Question: '''
<div id="container">
<div class="category-group">
<h4>title</h4>
<ul>
<li>item</li>
<li>item</li>
</ul>
</div>
<div class="category-group">
<h4>title</h4>
<ul>
<li>item</li>
<li>item</li>
</ul>
</div>
</div>
<style>
.category-group {
display: inline-block;
vertical-align: top;
}
</style>
'''

I want all category-groups to be arranged one after another and fit together in the container. In this case, second category-group would go right under the first category-group, then there would be third on the right of the first and the second and so on.
If I try to give category-group display: inline, all category-groups are then lined in one long column that would break out of the container.
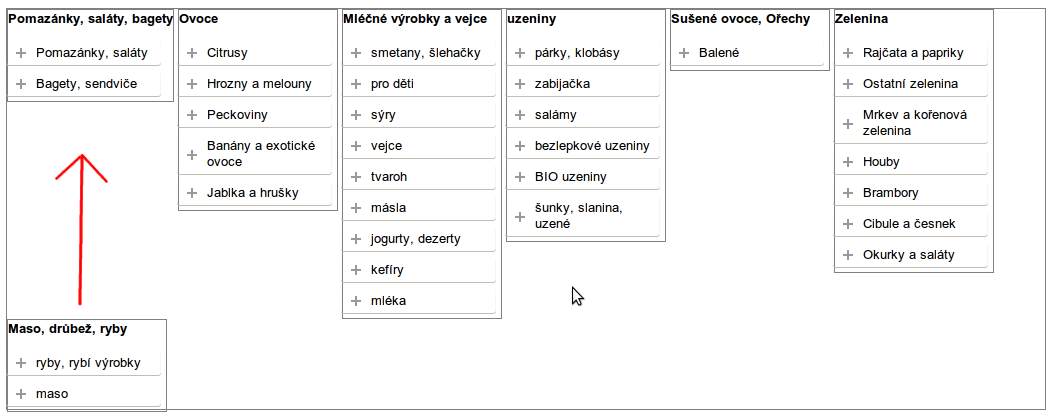
Answer: I have faced this problem as well. I ended up using <URL> to get my div's to stack nicely within a fixed width container.
To my knowledge, there isn't a pure CSS fix that will achieve this effect.